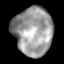
Tissue: lung
Cell type: Epithelial cells
Senescence score: 0.2411
Nuclear area (px): 1843
Mean DAPI intensity: 154.061